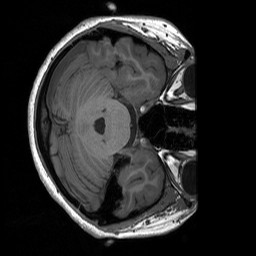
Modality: T1w
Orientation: axial
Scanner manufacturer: siemens
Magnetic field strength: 3 T
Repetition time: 1.76 s
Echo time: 0.0022 s